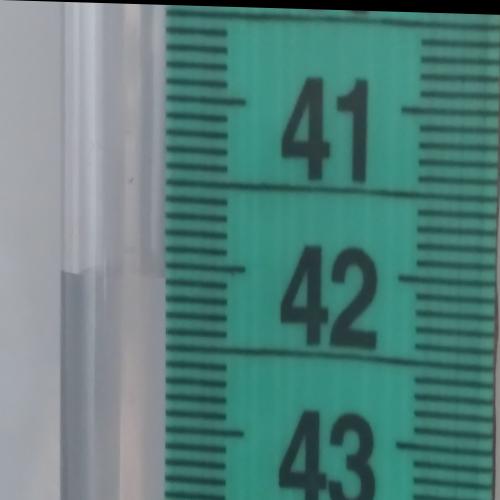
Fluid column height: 42.1 cm